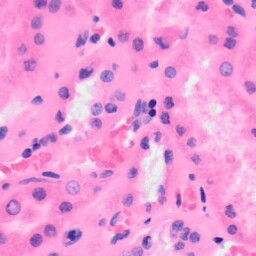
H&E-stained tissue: Kidney